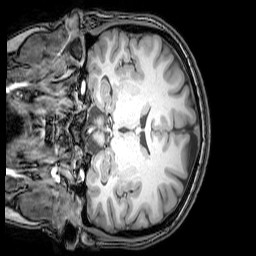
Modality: T1w
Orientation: coronal
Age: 24
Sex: female
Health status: healthy
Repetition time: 0.081 s
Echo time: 0.037 s